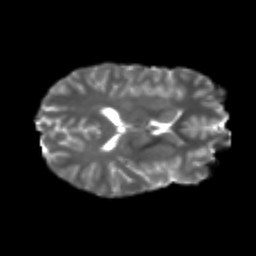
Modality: T2w
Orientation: axial
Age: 20
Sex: female
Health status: healthy
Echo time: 0.074 s